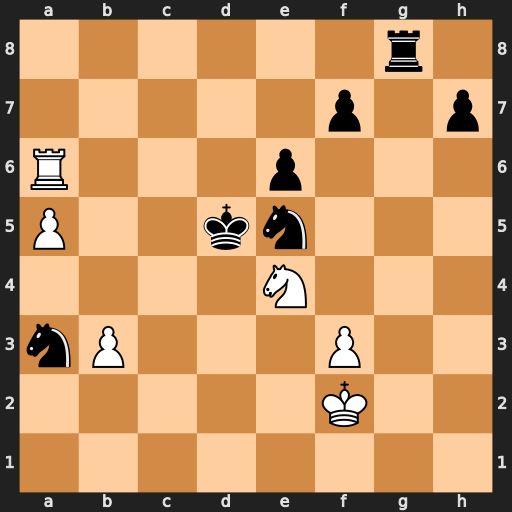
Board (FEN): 6r1/5p1p/R3p3/P2kn3/4N3/nP3P2/5K2/8
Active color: w
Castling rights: -
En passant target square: -
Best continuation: Rd6#